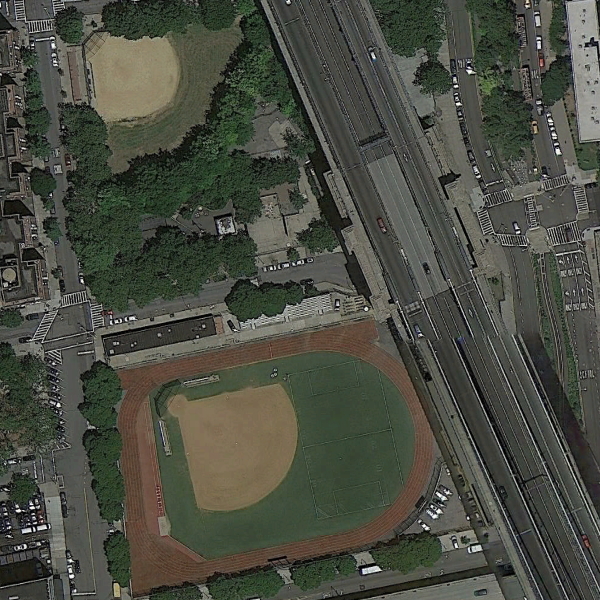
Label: BaseballField